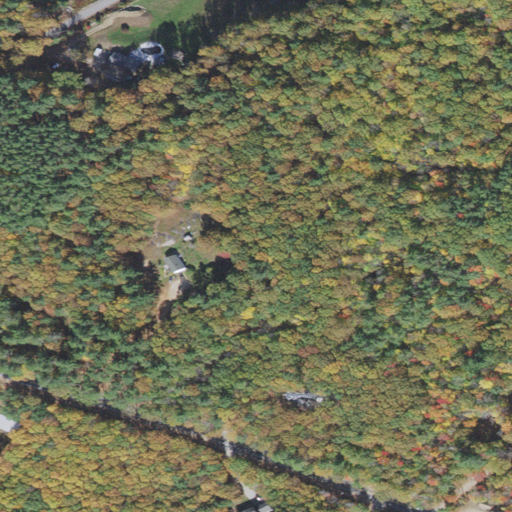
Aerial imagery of cape in New Hampshire named Moultonborough Neck containing deciduous forest, mixed forest, open development, evergreen forest, and low intensity development